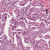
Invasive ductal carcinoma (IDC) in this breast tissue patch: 1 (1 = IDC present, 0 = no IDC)